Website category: sports
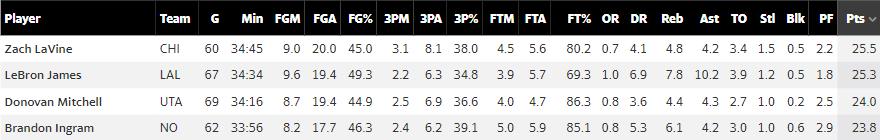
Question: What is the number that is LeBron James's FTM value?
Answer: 3.9

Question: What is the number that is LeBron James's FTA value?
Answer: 5.7

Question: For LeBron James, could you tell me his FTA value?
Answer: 5.7

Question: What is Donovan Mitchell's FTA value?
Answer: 4.7

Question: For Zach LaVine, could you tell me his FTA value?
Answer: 5.6

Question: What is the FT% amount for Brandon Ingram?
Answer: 85.1

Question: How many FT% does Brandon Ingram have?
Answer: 85.1

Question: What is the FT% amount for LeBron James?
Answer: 69.3

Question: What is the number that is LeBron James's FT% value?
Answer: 69.3

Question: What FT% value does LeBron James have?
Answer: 69.3

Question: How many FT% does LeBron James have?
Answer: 69.3

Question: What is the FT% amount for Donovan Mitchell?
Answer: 86.3

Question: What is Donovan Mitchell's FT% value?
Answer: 86.3

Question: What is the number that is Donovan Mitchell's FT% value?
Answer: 86.3

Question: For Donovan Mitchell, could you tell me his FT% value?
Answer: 86.3

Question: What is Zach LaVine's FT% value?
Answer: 80.2

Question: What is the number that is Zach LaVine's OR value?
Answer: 0.7

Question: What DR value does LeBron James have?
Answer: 6.9

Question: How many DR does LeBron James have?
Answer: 6.9

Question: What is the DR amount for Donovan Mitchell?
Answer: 3.6

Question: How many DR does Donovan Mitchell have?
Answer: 3.6

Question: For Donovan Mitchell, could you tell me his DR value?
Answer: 3.6

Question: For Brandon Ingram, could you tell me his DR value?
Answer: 5.3

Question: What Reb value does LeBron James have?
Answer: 7.8

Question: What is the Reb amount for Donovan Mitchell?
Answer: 4.4

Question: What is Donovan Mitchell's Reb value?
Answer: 4.4

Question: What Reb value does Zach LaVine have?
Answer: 4.8

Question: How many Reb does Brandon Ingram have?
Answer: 6.1

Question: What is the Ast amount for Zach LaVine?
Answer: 4.2

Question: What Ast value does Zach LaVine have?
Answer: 4.2

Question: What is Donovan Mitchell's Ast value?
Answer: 4.3

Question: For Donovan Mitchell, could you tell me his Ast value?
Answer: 4.3

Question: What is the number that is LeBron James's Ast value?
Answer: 10.2

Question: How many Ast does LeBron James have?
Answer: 10.2

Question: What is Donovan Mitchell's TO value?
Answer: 2.7

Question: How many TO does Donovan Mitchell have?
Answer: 2.7

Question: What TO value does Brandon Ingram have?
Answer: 3.0

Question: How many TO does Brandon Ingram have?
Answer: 3.0

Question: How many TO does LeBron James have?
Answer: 3.9

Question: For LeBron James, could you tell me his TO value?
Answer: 3.9

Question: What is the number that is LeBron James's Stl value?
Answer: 1.2

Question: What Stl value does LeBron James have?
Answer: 1.2

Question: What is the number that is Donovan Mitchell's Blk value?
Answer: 0.2

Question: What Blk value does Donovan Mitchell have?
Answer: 0.2

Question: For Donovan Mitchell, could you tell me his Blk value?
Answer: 0.2

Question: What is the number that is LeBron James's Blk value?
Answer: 0.5

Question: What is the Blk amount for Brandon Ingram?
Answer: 0.6

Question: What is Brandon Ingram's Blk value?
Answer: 0.6

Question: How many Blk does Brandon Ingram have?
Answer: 0.6

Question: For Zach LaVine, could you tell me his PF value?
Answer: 2.2

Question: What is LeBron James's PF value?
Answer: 1.8

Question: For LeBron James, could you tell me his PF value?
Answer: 1.8

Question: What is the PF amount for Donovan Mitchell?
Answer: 2.5

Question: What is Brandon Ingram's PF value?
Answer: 2.9

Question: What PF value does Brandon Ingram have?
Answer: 2.9

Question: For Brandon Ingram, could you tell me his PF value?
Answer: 2.9

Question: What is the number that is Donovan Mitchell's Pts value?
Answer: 24.0

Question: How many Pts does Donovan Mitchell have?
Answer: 24.0

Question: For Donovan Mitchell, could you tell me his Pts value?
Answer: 24.0

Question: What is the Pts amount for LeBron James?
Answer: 25.3

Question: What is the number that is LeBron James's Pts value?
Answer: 25.3

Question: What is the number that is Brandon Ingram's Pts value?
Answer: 23.8

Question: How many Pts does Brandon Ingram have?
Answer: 23.8

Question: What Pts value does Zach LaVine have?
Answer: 25.5